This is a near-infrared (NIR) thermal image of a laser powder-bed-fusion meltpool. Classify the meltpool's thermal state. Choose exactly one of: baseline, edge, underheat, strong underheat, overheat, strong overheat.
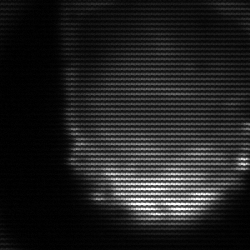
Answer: edge